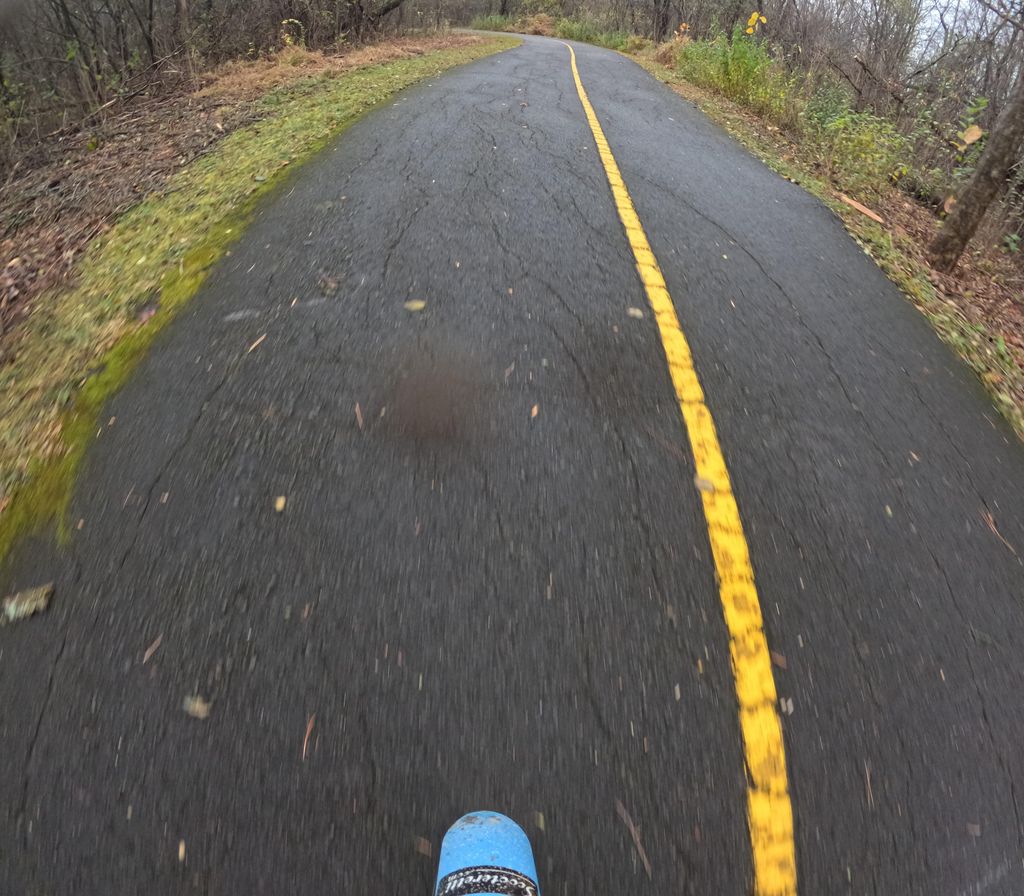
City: ottawa-gatineau